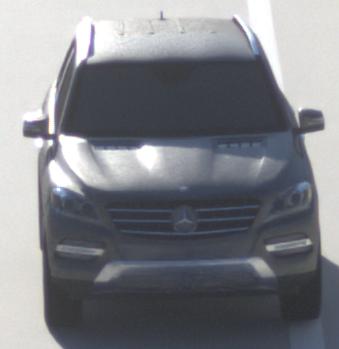
Make: Mercedes-Benz
Model: ML 350
Detailed model: M-Class (166)
Model produced from: 2011/11
Model produced until: 2014/10
Doors: 5
Color: gray
Road condition: dry road
Daytime: sunrise or sunset
Contrast: medium contrast